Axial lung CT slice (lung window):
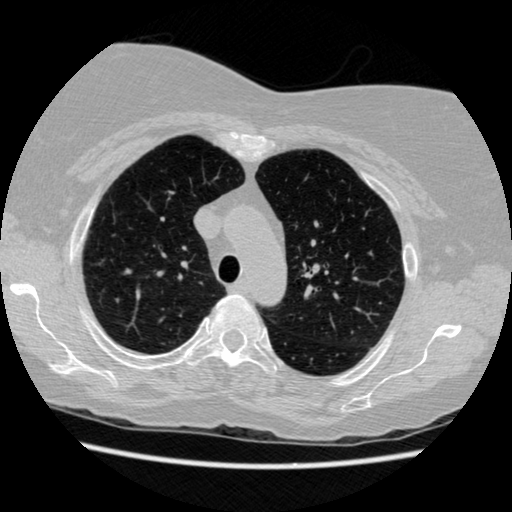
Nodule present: no